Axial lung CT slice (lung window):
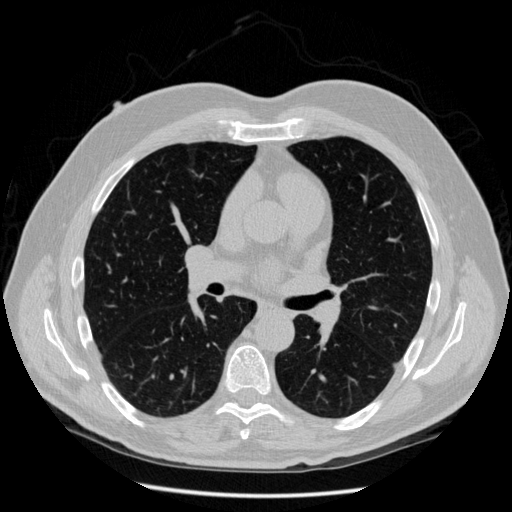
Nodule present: no